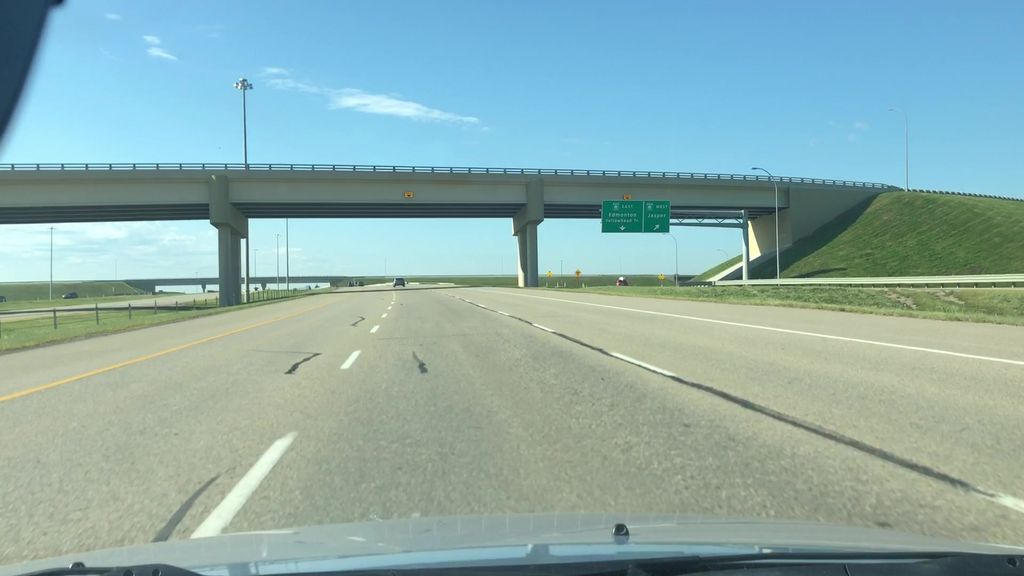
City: edmonton